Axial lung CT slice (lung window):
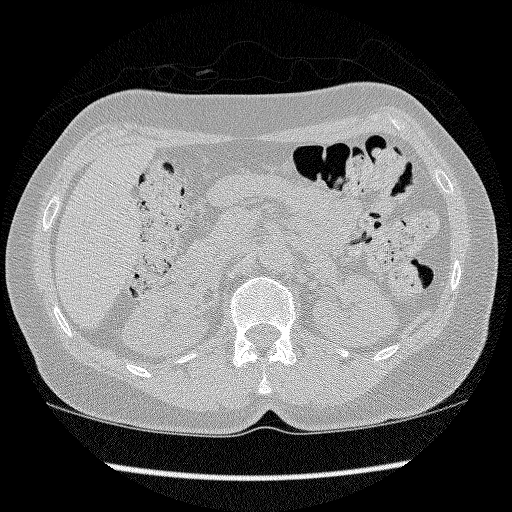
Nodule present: no